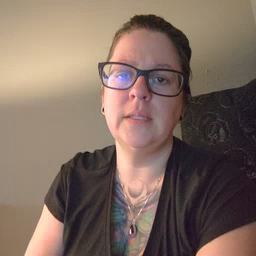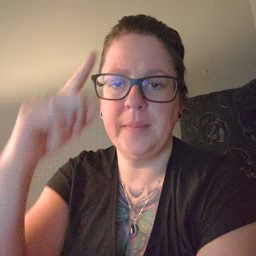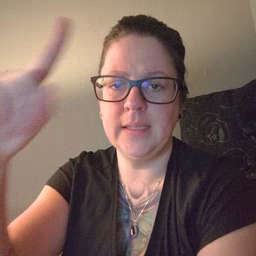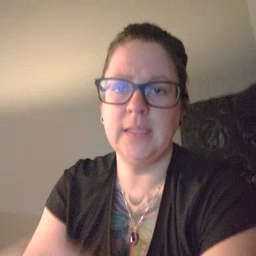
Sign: penny